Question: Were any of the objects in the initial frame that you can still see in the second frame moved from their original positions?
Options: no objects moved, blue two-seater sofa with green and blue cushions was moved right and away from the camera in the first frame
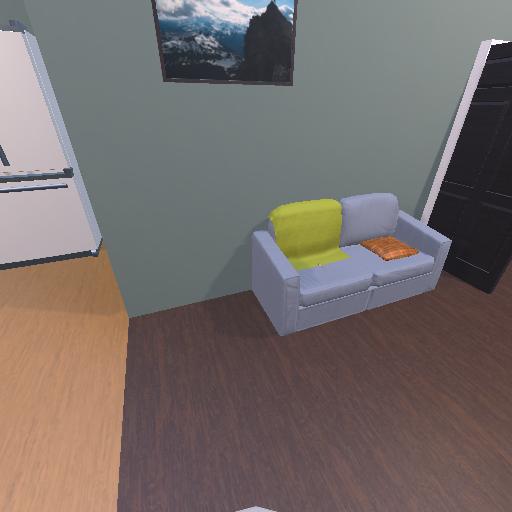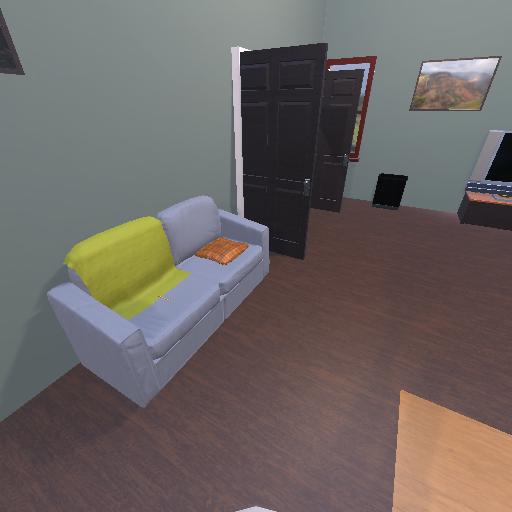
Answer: no objects moved